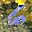
Label: 6